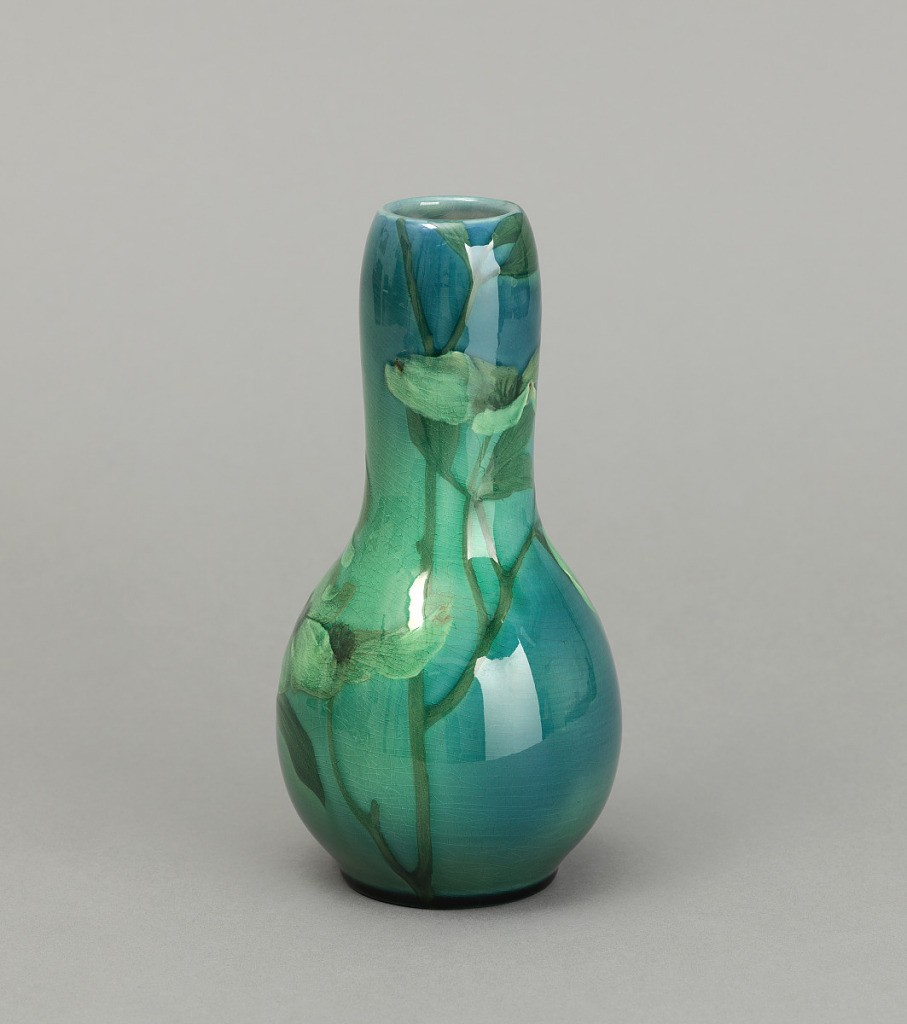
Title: Vase
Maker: Rookwood Pottery, American, 1880 - 1967
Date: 1901
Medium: Glazed earthenware
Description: Sea green bulbous tapered vase with floral decoration.
White clay body, thrown. Low bulbous body with tall wide neck, slightly incurving lip; flat foot. Underglaze slip-decorated with branches of dogwood blossoms around body and neck. Light blue background with light green flowers and leaves. Very light green glaze overall; cracklature. Interior and bottom glazed.